Pattern: AddNoise
Description: Add random noise to an image.
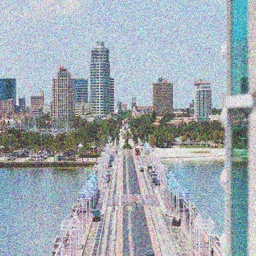
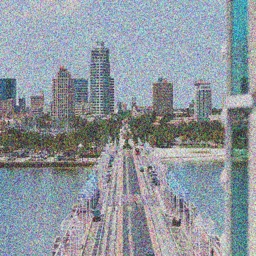
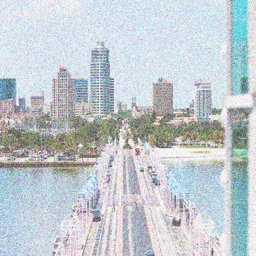